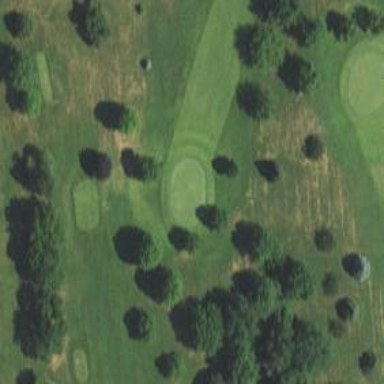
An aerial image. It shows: Golf hole.